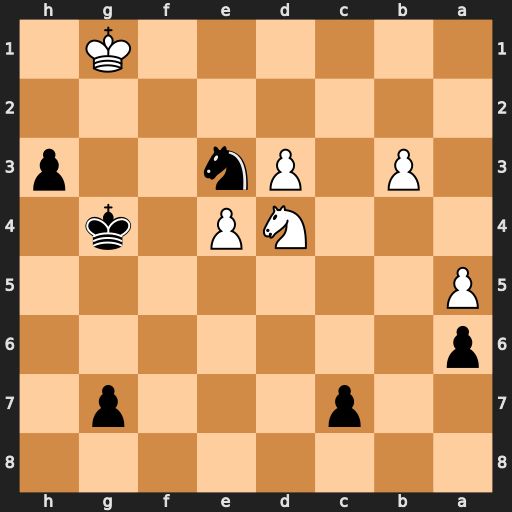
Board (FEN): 8/2p3p1/p7/P7/3NP1k1/1P1Pn2p/8/6K1
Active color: b
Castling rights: -
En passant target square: -
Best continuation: c5 Ne6 Kg3 Nxg7 h2+ Kh1 Nd1 Nh5+ Kg4 Kxh2 Kxh5